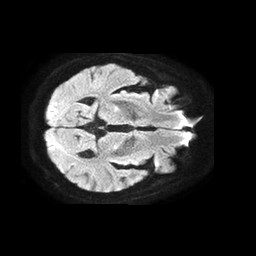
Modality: TRACE
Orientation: axial
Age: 71
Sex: female
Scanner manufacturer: philips
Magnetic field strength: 1.5 T
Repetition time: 4.6 s
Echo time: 0.08709 s